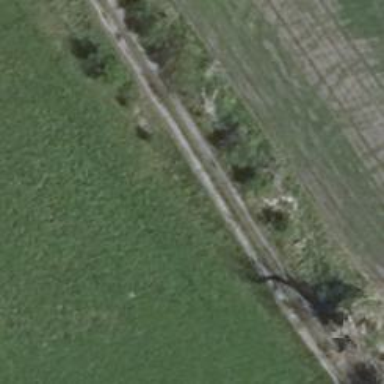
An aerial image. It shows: Row of deciduous broadleaved trees.